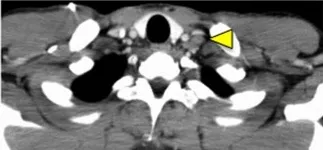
Images of computed tomography 1 month after surgery Lymph node metastasis was observed. In the subclavicle (#104L, yellow arrowhead).
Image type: radiology (ct)